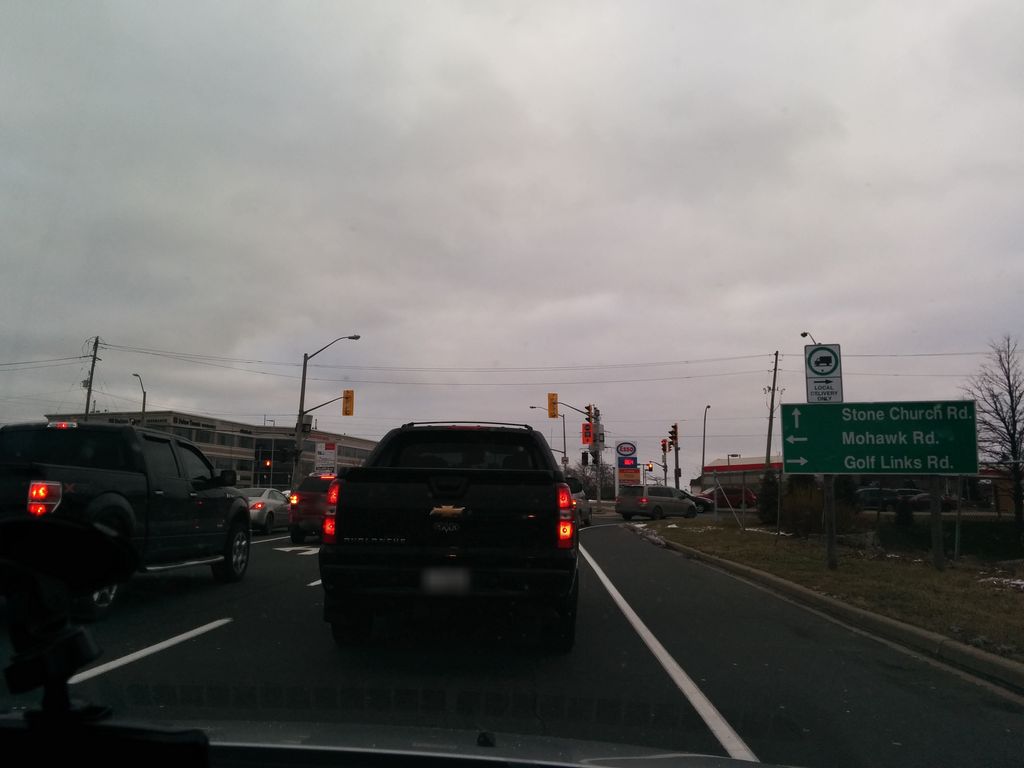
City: hamilton